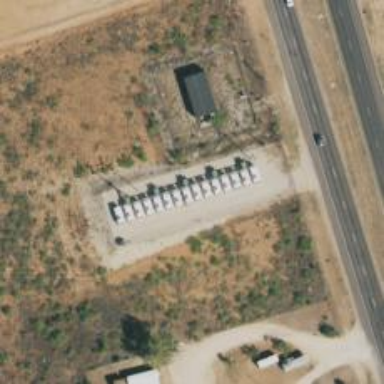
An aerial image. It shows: Generator for power supply.